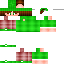
A female human skin with green skin, wearing brown long hair dressed in a green tshirt and red pants, featuring a closed mouth.